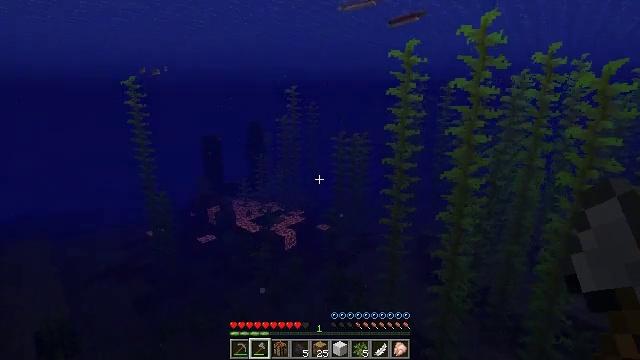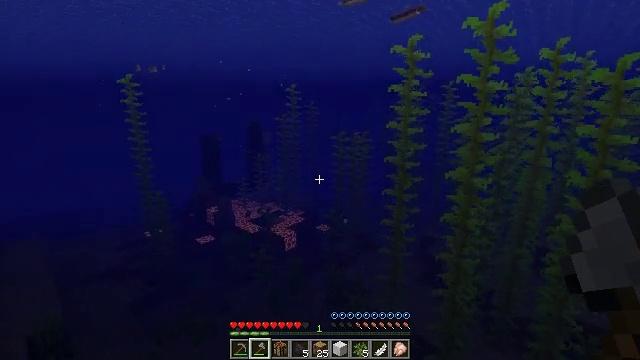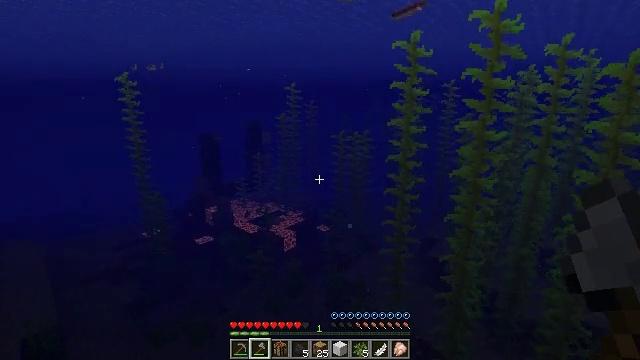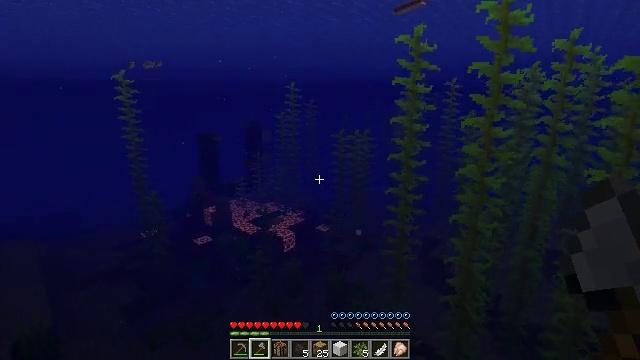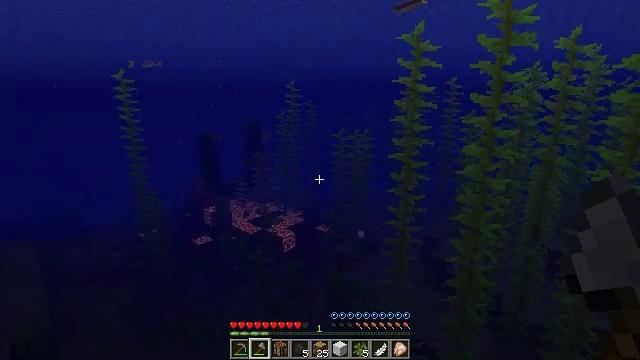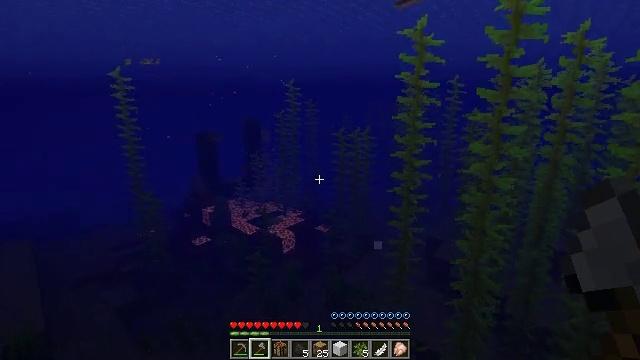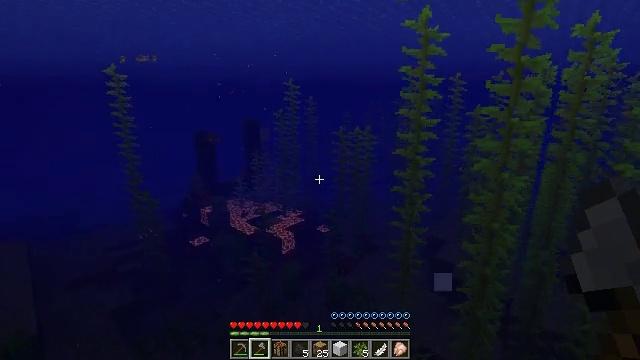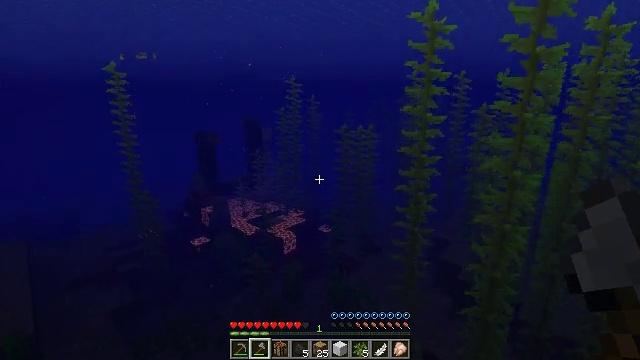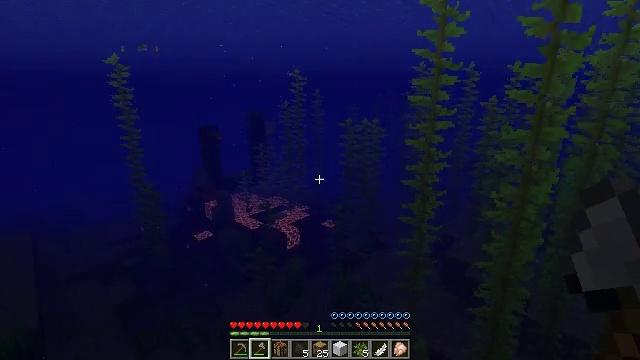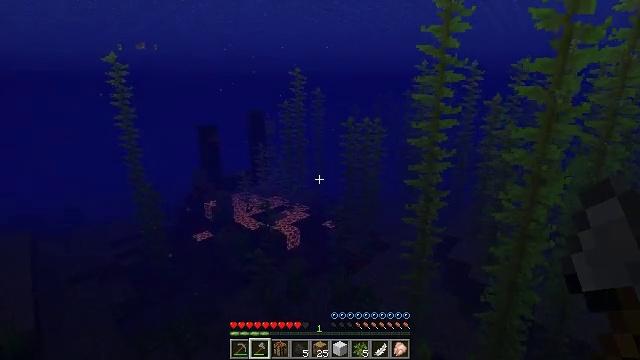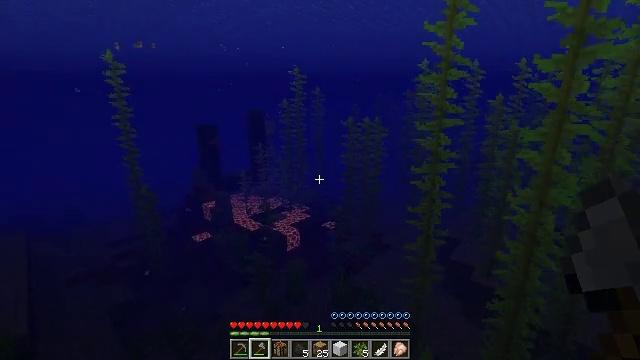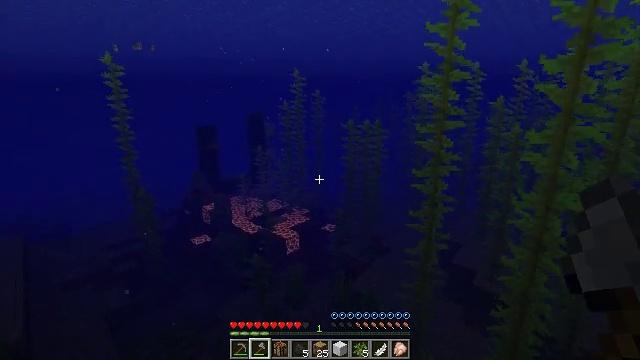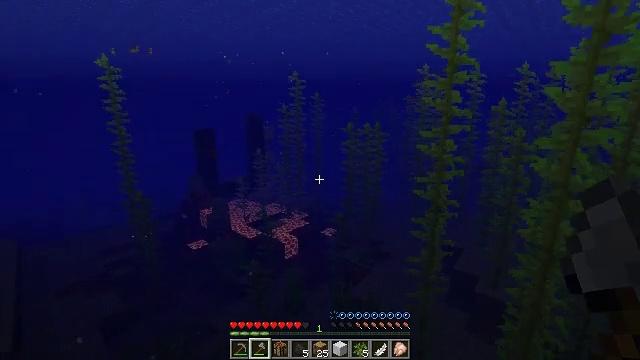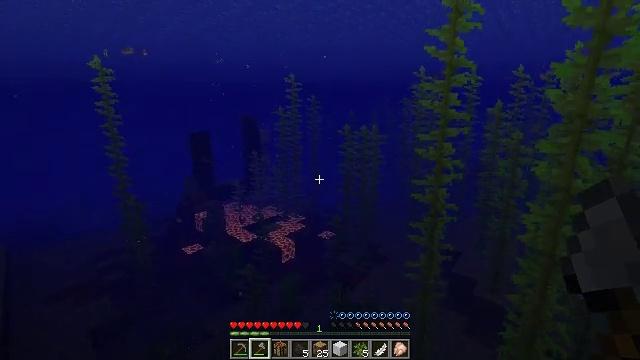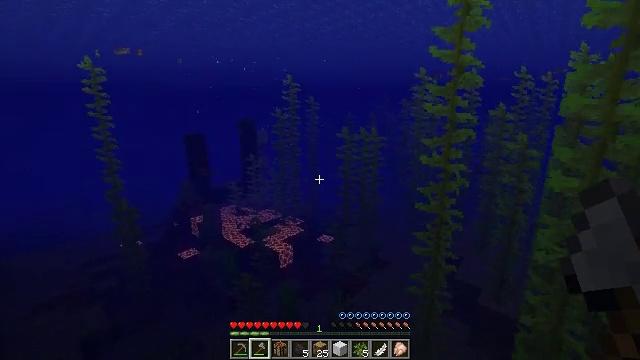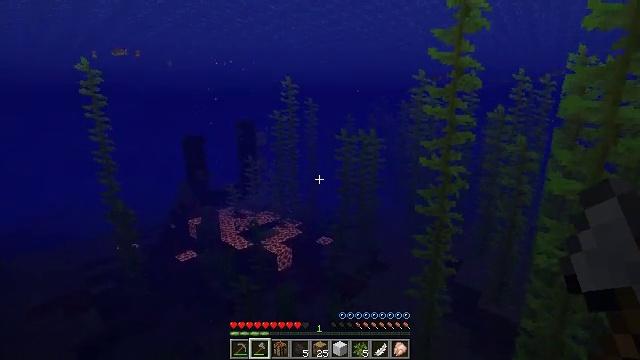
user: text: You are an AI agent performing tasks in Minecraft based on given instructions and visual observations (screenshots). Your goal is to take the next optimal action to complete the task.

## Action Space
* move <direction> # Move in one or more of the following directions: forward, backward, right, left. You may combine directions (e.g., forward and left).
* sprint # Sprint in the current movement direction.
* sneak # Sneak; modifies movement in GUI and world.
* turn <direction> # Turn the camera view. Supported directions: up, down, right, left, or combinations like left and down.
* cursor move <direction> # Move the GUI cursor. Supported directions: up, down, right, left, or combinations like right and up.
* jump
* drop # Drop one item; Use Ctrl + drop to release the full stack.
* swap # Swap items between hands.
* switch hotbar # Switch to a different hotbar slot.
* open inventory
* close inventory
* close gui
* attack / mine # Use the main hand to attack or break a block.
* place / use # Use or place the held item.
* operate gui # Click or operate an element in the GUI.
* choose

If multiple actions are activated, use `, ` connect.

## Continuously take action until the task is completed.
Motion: motion action
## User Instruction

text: Kill aquatic mobs.
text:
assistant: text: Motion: move forward, sprint
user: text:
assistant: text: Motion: move forward, sprint
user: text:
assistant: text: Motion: move forward, sprint
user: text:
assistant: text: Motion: move forward, sprint
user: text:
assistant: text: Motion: move forward, sprint
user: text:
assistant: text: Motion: move forward, sprint
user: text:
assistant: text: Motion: move forward, sprint
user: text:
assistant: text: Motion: move forward, sprint, turn down
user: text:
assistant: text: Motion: move forward, sprint, jump
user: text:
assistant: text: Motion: move forward, sprint, jump
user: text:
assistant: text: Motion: move forward, sprint, jump
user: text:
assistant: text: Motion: move forward, sprint, jump
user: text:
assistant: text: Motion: move forward, sprint, jump
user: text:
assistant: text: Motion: move forward, sprint, jump
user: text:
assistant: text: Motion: move forward, sprint, jump
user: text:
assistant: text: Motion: move forward, sprint, jump
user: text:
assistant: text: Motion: move forward, sprint, jump
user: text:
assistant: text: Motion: move forward, sprint, turn right and up, jump
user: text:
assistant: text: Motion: move forward, sprint, turn right and up, jump
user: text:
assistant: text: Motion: move forward, sprint, turn right and up, jump
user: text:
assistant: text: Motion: move forward, sprint, turn up, jump
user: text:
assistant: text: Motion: move forward, sprint, jump
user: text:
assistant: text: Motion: move forward, sprint, jump
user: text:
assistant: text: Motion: move forward, sprint, jump
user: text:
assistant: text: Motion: move forward, sprint, jump
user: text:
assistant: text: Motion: move forward, sprint
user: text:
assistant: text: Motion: move forward, sprint
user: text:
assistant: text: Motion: move forward, sprint, turn right and up
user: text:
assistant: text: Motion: move forward, sprint, turn right and up
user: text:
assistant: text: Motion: move forward, sprint, turn right and up